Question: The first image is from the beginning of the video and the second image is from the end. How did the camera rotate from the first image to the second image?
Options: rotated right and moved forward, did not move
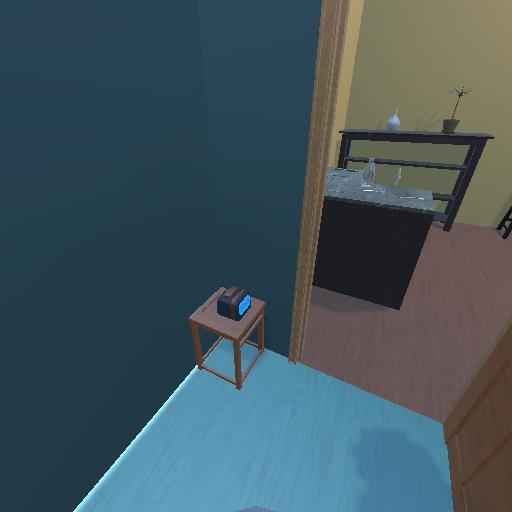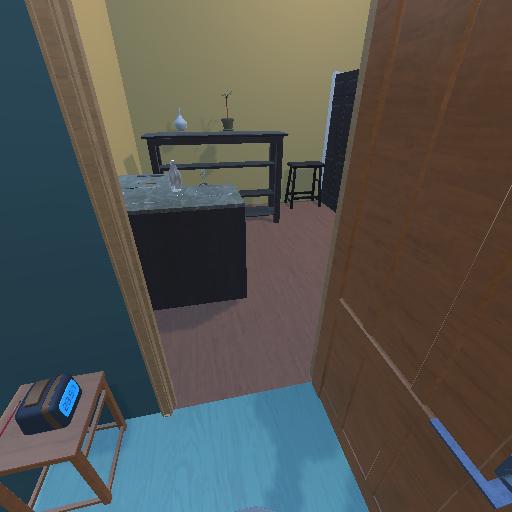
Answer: rotated right and moved forward